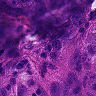
Metastatic tissue present: yes